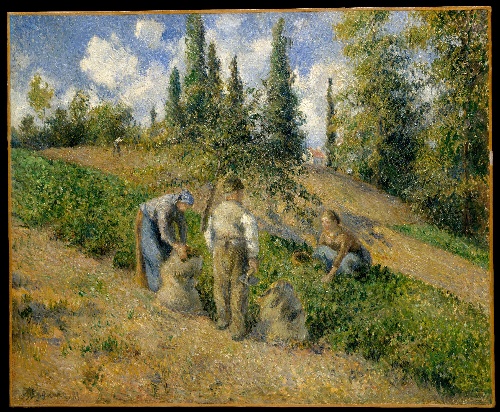
Title: The Harvest, Pontoise (La Récolte, Pontoise)
Artist: Camille Pissarro
Artist bio: French, Charlotte Amalie, Saint Thomas 1830–1903 Paris
Date: 1881
Object type: Painting
Classification: Paintings
Medium: Oil on canvas
Dimensions: 18 1/8 x 21 3/4 in. (46 x 55.2 cm)
Department: Robert Lehman Collection
Credit line: Robert Lehman Collection, 1975
Accession year: 1975
Repository: Metropolitan Museum of Art, New York, NY
Tags: Men|Women|Working